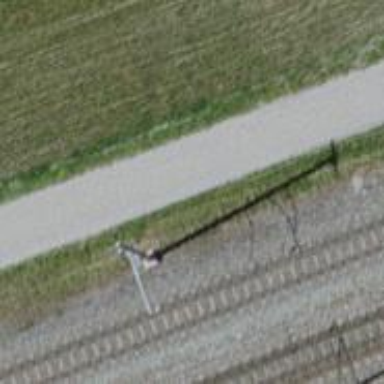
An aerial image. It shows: Power pole.